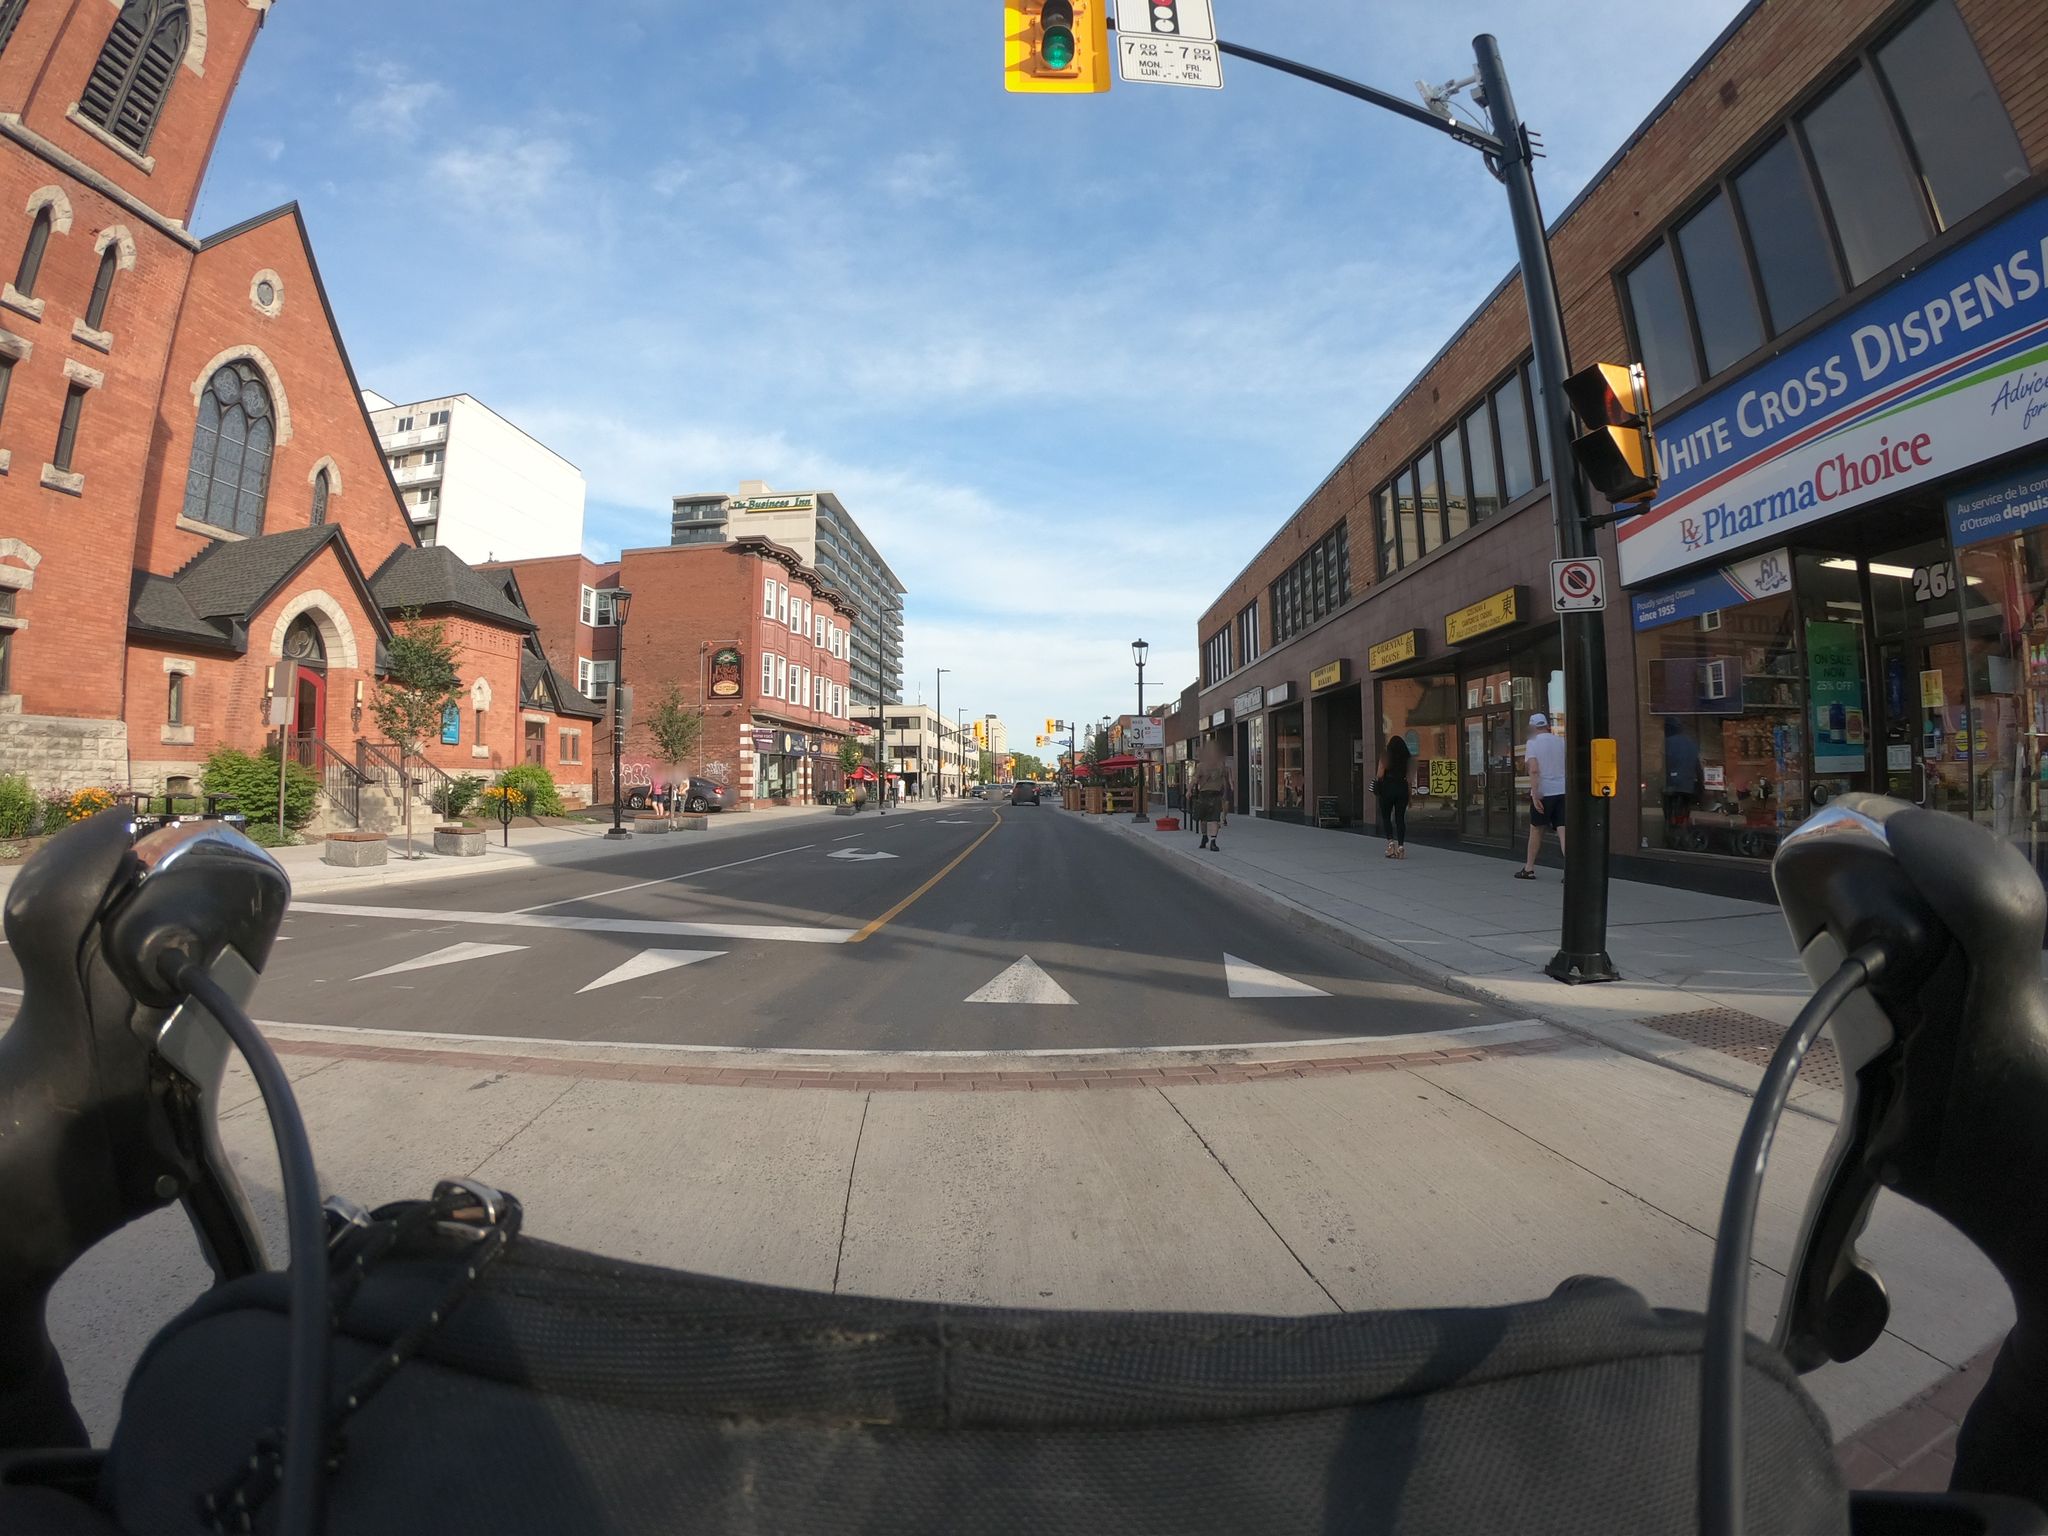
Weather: clear
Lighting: day
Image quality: good
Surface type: driving surface
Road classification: footway
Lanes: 3
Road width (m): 1.5
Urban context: urban centre
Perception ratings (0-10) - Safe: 7.75, Lively: 9.45, Beautiful: 3.55, Boring: 5.73, Depressing: 4.97, Wealthy: 5.41